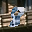
Label: 8